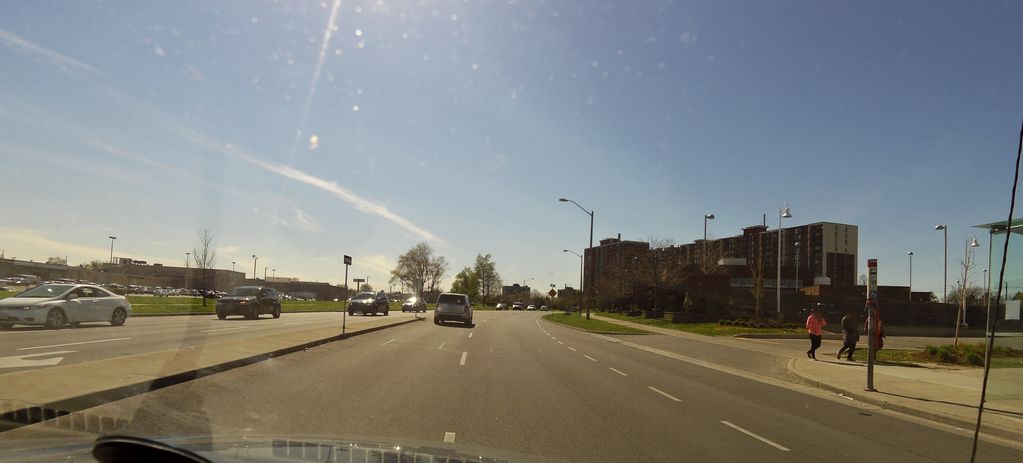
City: toronto